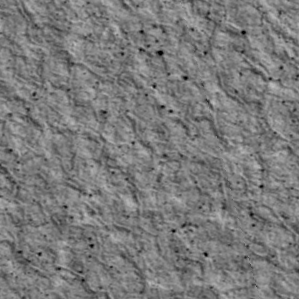
Label: non_frost